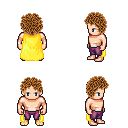
a pixel art fantasy rpg character, male body template, human, light skin, yellow cape, magenta pants, brown curly afro hairstyle, four views (front, back, left, right), 2x2 character sprite sheet, small pixel art, hard edges, no anti-aliasing